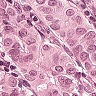
Metastatic tissue present: yes